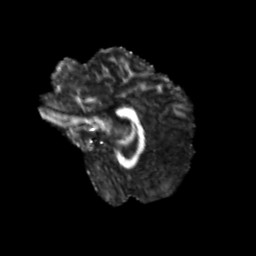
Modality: FA
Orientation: sagittal
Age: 24
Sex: male
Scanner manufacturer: siemens
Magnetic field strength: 3 T
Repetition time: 3.5 s
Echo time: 0.113 s